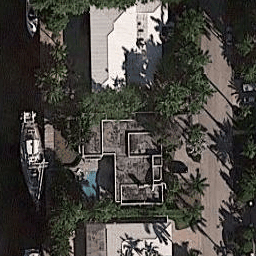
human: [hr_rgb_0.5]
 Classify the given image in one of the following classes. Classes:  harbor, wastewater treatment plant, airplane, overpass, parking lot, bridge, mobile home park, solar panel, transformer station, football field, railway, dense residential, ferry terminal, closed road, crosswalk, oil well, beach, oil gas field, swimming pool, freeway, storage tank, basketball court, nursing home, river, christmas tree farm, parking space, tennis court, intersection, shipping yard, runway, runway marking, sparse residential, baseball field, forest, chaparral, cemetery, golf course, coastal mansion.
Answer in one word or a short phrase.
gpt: coastal mansion